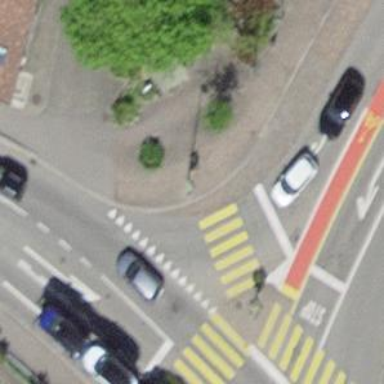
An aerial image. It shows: Crossing with traffic signals.